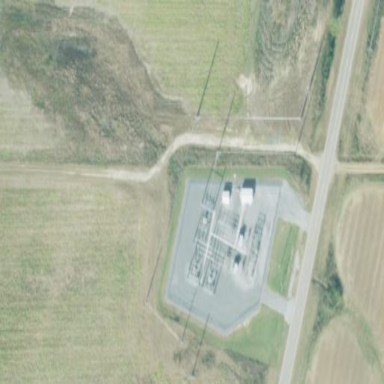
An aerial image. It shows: There is distribution substation enclosed by fence.